Question: What is the driver level?
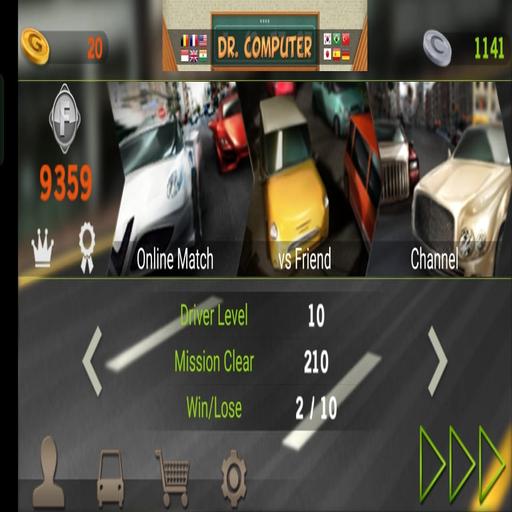
Answer: Level 10